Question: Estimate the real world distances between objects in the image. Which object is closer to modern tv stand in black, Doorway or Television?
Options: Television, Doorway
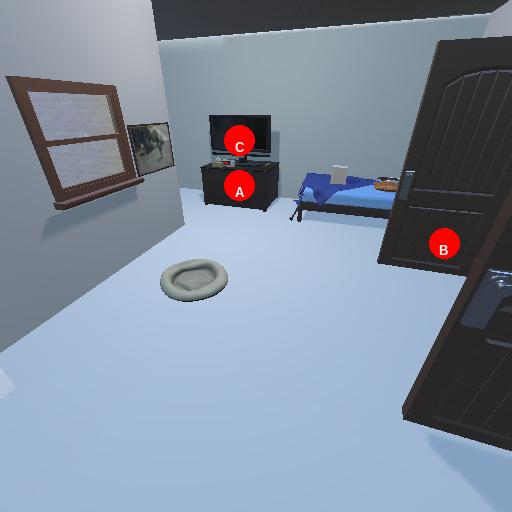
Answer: Television